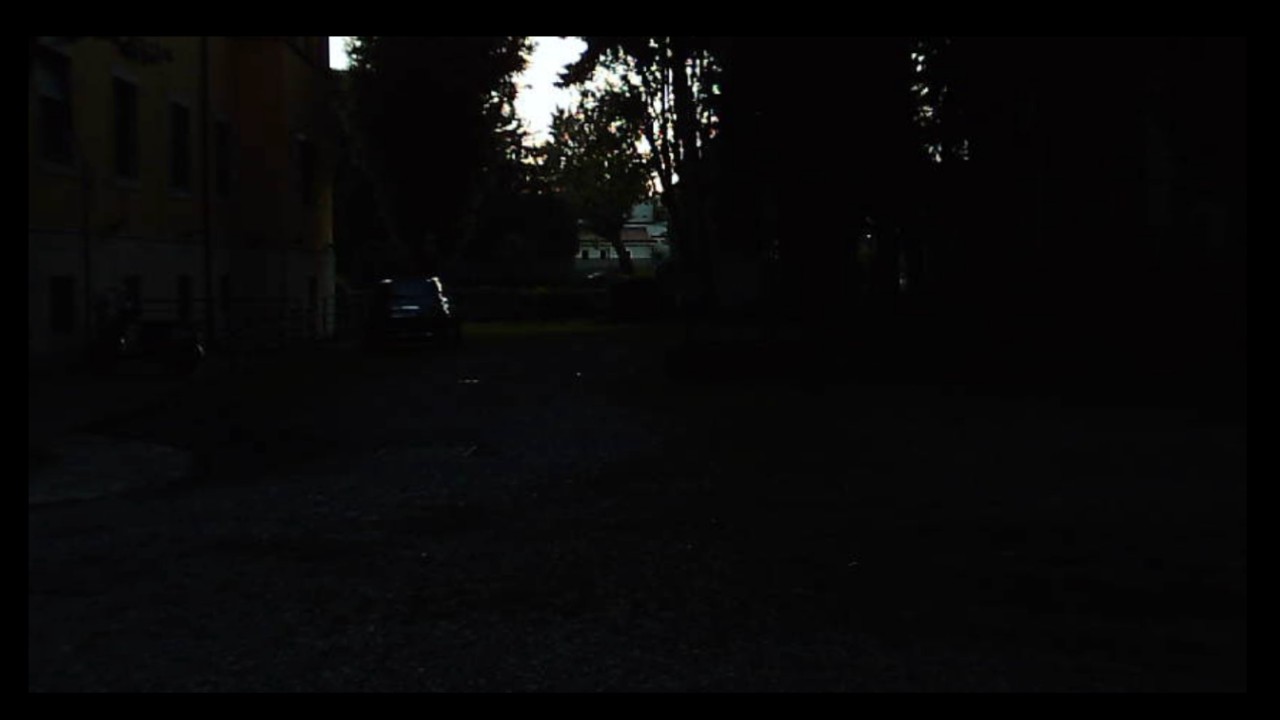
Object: DJI Mini 3

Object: DarwinFPV cineape20